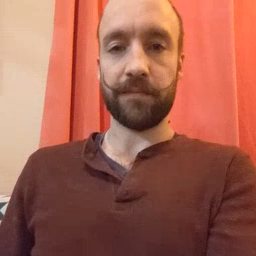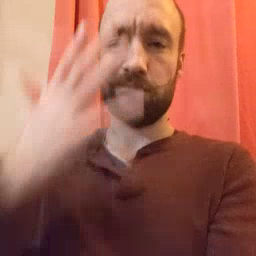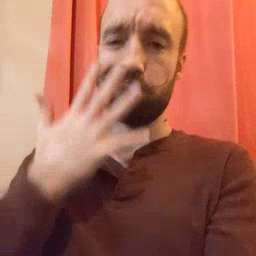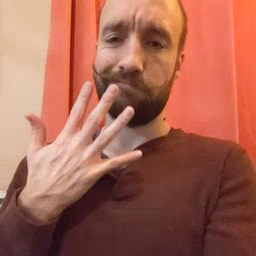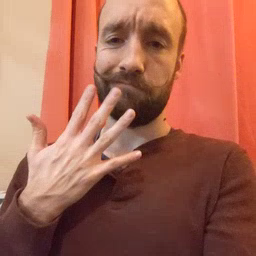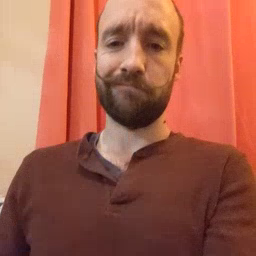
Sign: sad